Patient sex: M
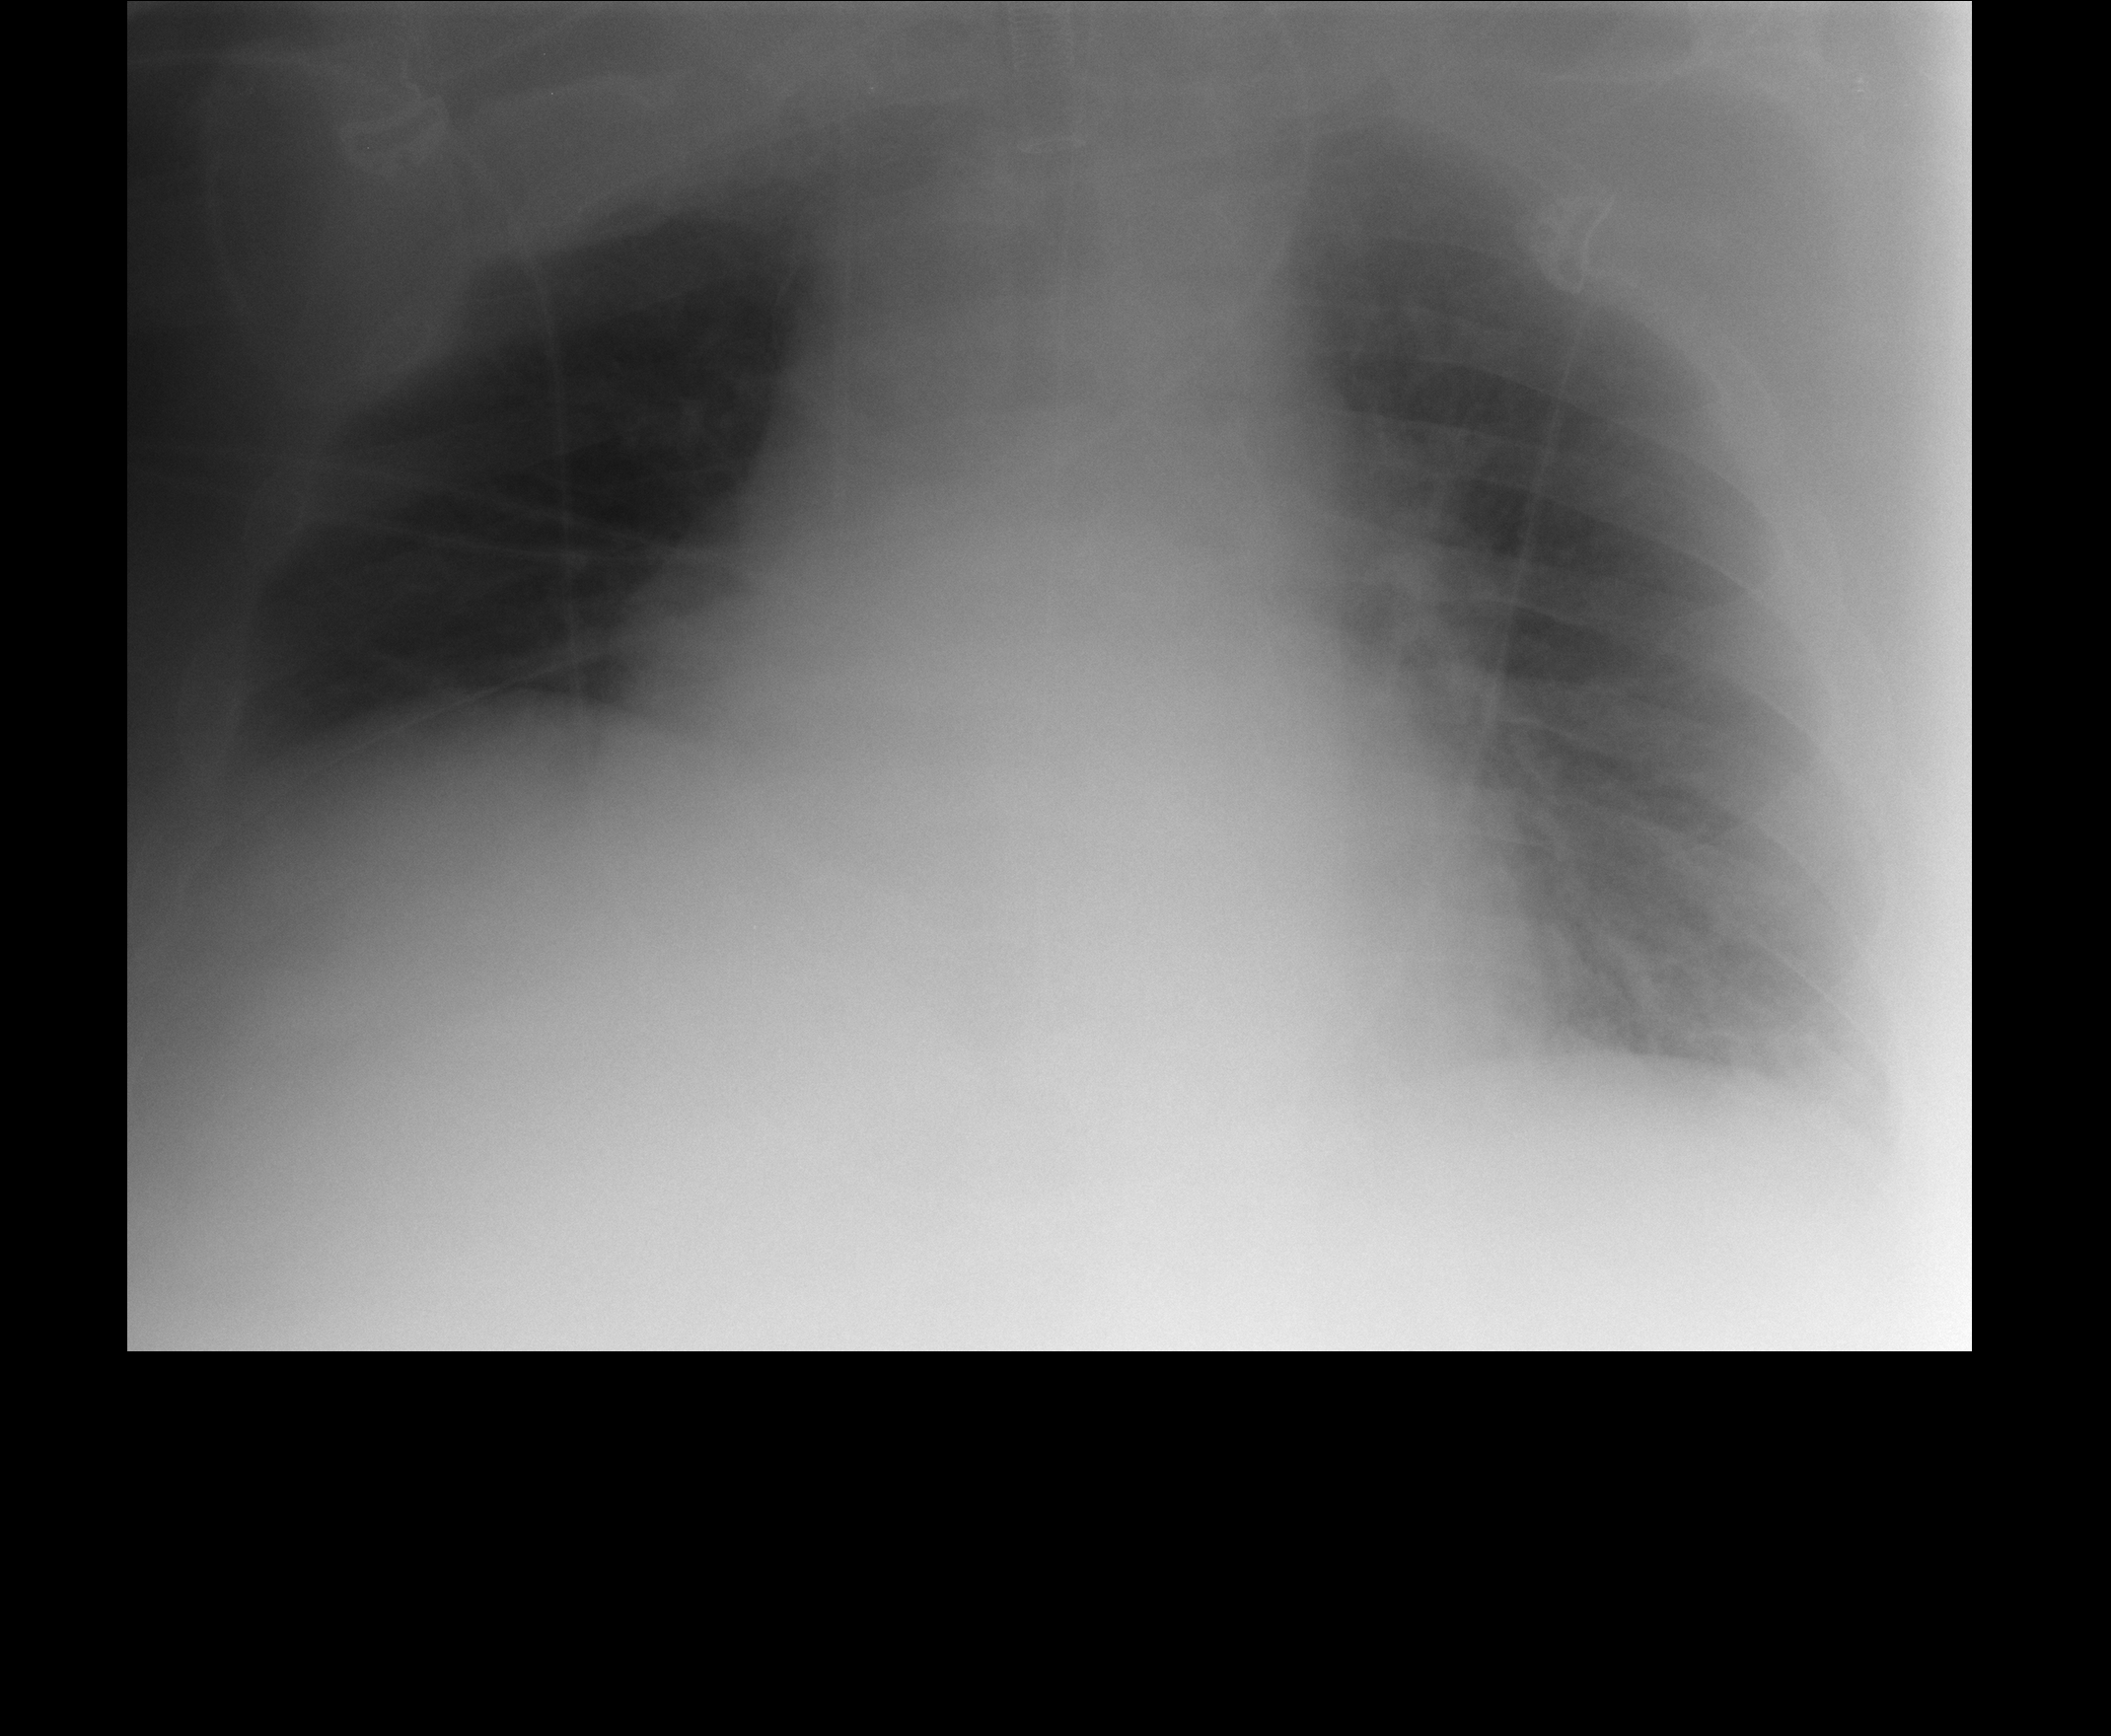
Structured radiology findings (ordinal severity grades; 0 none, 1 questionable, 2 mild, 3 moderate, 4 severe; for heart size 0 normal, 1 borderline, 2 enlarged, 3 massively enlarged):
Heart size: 2
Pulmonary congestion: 0
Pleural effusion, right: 0
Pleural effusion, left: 1
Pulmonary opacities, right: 0
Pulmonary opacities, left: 0
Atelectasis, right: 0
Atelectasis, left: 0